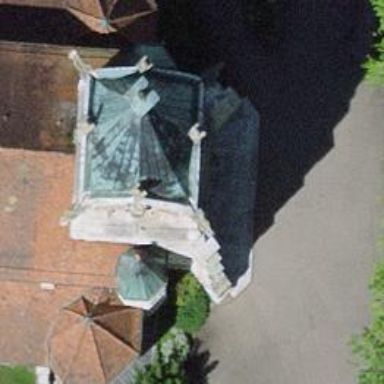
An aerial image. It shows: Bell tower with pyramidal roof shape.